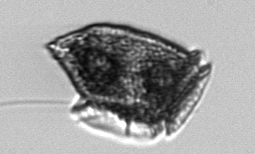
Label: Dinophysis_norvegica